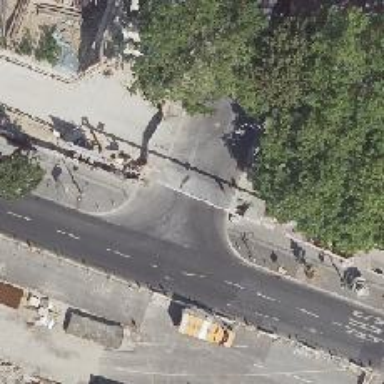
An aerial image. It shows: Unmarked crossing on the road.